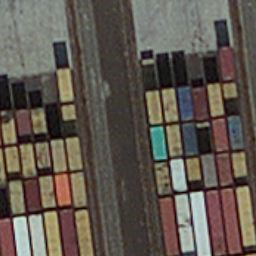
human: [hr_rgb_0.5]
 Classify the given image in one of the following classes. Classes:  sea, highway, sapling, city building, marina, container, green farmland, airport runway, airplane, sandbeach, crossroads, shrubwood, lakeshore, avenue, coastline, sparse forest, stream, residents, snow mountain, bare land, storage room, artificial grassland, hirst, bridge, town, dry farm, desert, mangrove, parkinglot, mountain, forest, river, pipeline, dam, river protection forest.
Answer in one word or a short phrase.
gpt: container